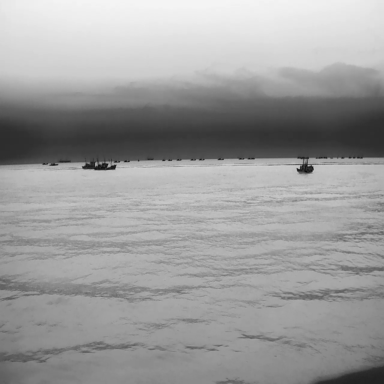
There are 16 bulk_carriers in the infrared image.